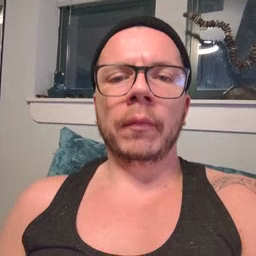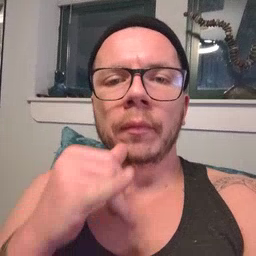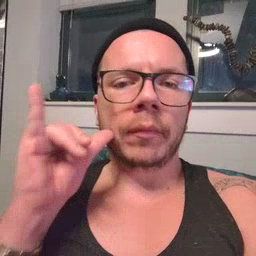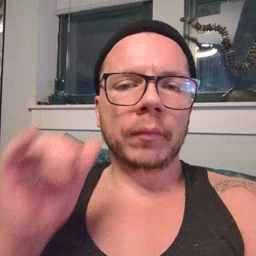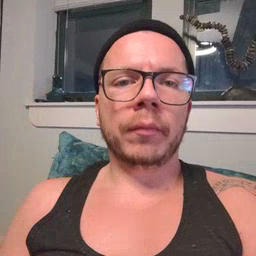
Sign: yesterday